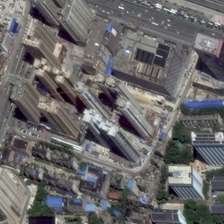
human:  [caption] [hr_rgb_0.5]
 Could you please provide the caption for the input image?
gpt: many tall buildings have been built on both sides of the road .

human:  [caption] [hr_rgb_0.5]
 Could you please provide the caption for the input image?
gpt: there are many tall buildings on the land .

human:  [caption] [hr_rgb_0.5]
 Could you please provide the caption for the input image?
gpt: there are many tall buildings on the land .

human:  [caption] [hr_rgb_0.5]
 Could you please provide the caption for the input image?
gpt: many tall buildings have been built on both sides of the road .

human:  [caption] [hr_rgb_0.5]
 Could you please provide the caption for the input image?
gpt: there are many tall buildings on the land .